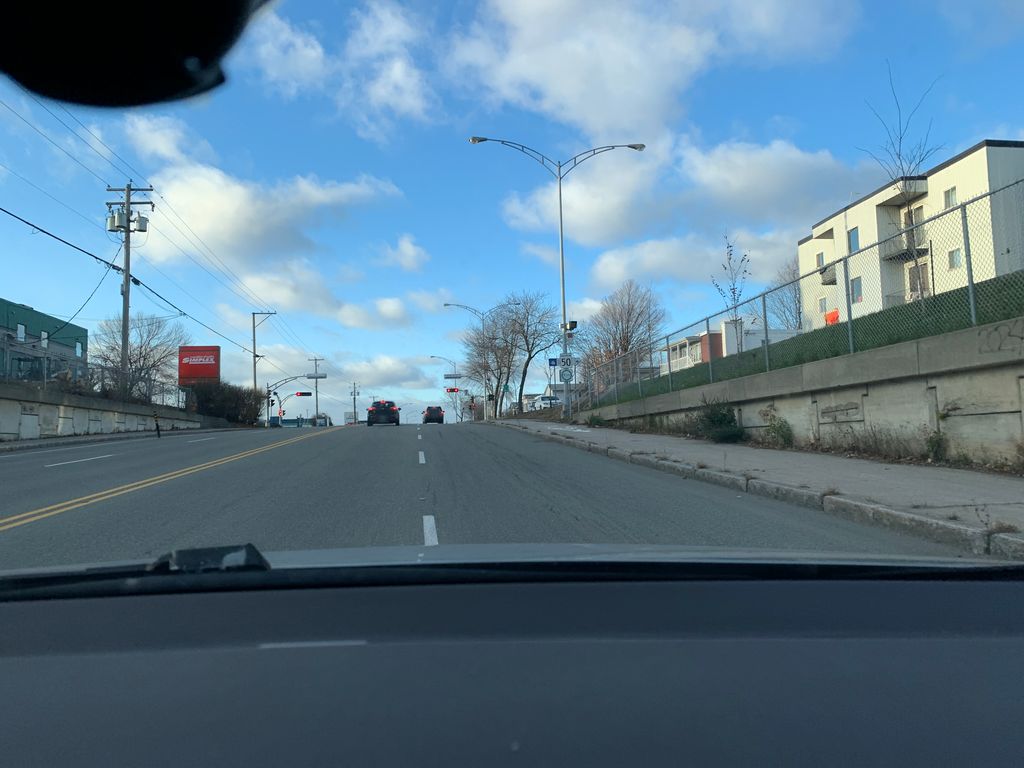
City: quebec_city